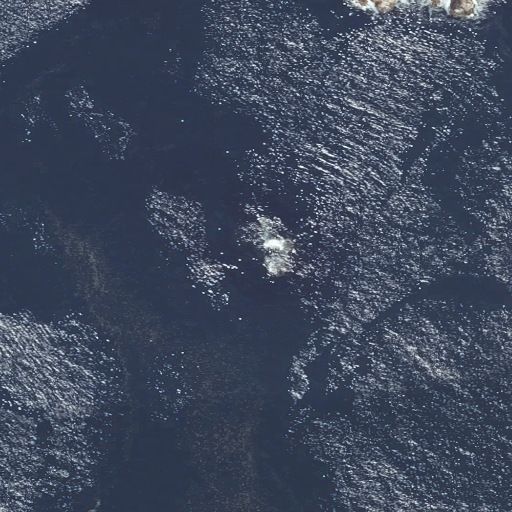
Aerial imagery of bar in Maine named Seal Ledge containing open water and barren land